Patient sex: M
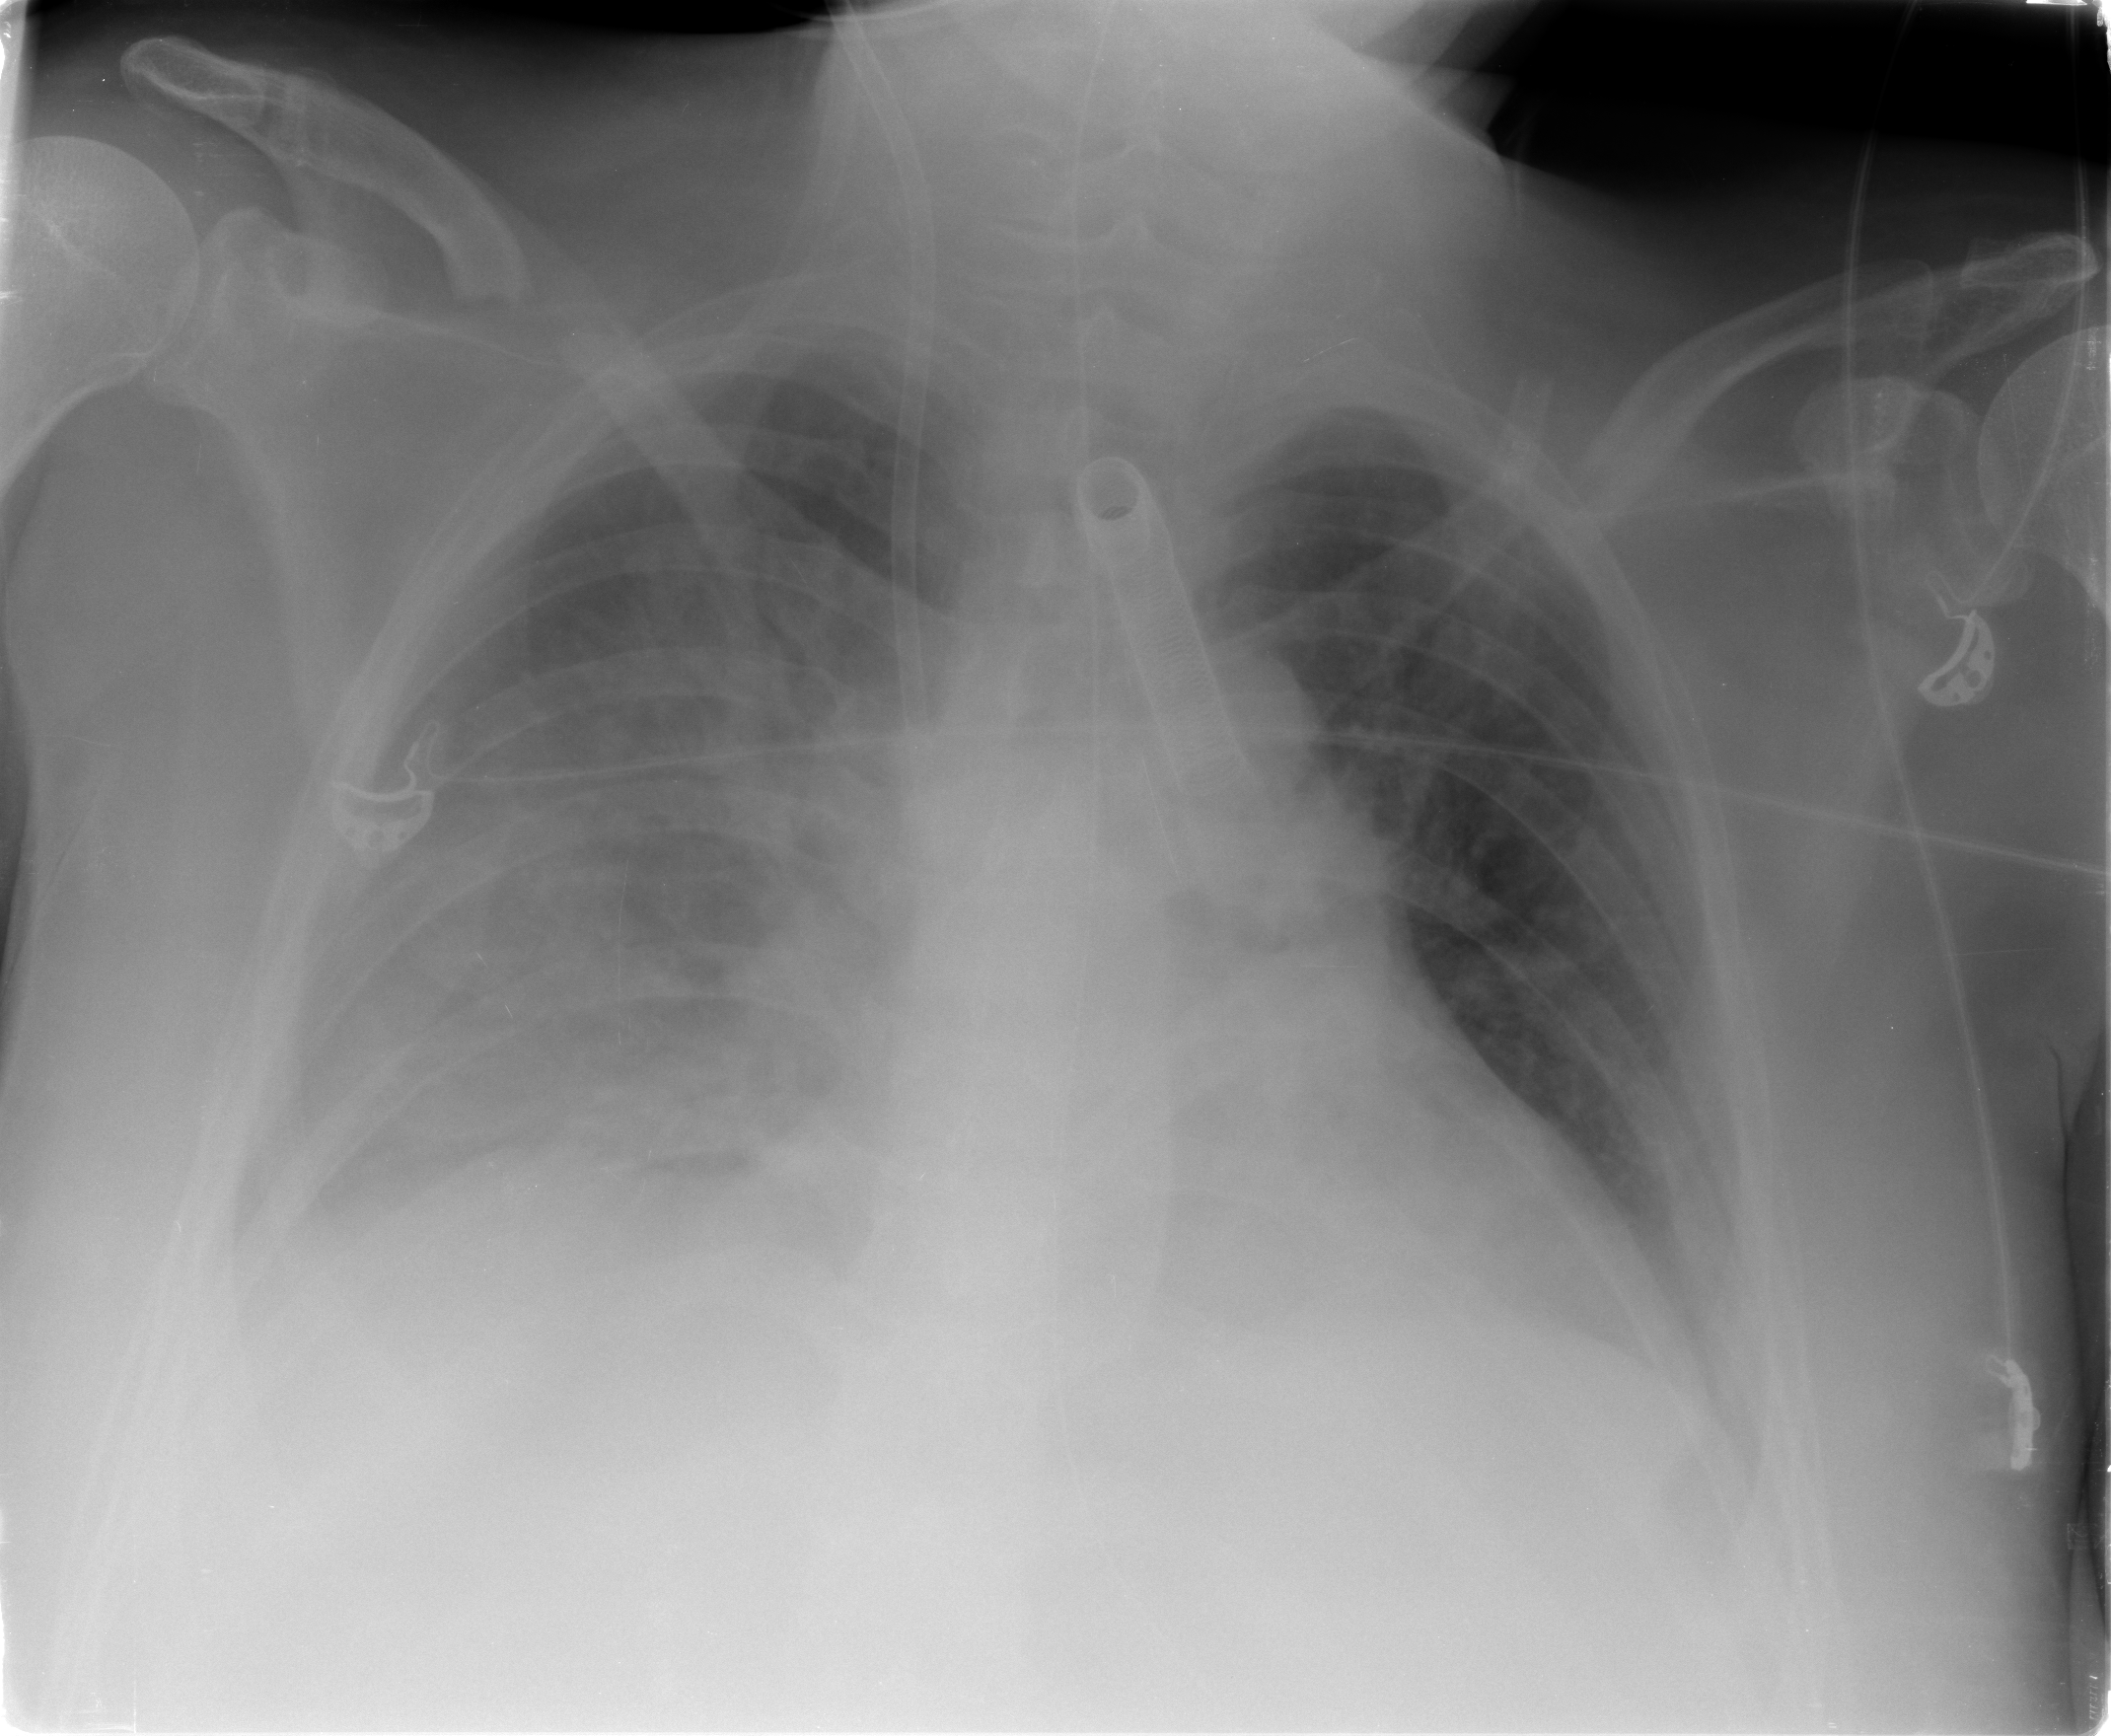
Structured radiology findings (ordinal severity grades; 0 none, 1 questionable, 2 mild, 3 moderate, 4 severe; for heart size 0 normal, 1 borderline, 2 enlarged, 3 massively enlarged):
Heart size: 2
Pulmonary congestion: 2
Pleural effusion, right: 3
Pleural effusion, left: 2
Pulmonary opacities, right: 2
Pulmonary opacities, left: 0
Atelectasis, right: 3
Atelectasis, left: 2